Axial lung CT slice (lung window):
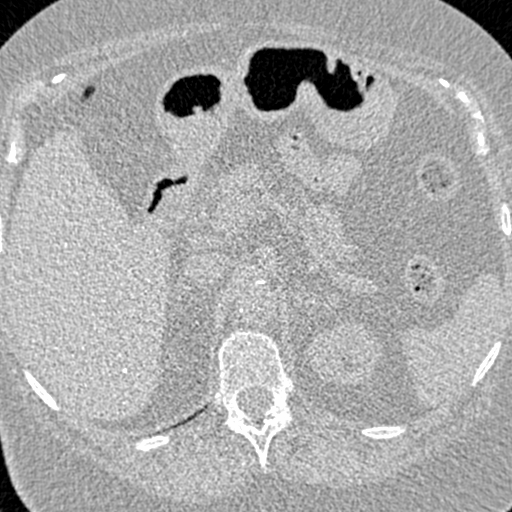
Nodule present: no